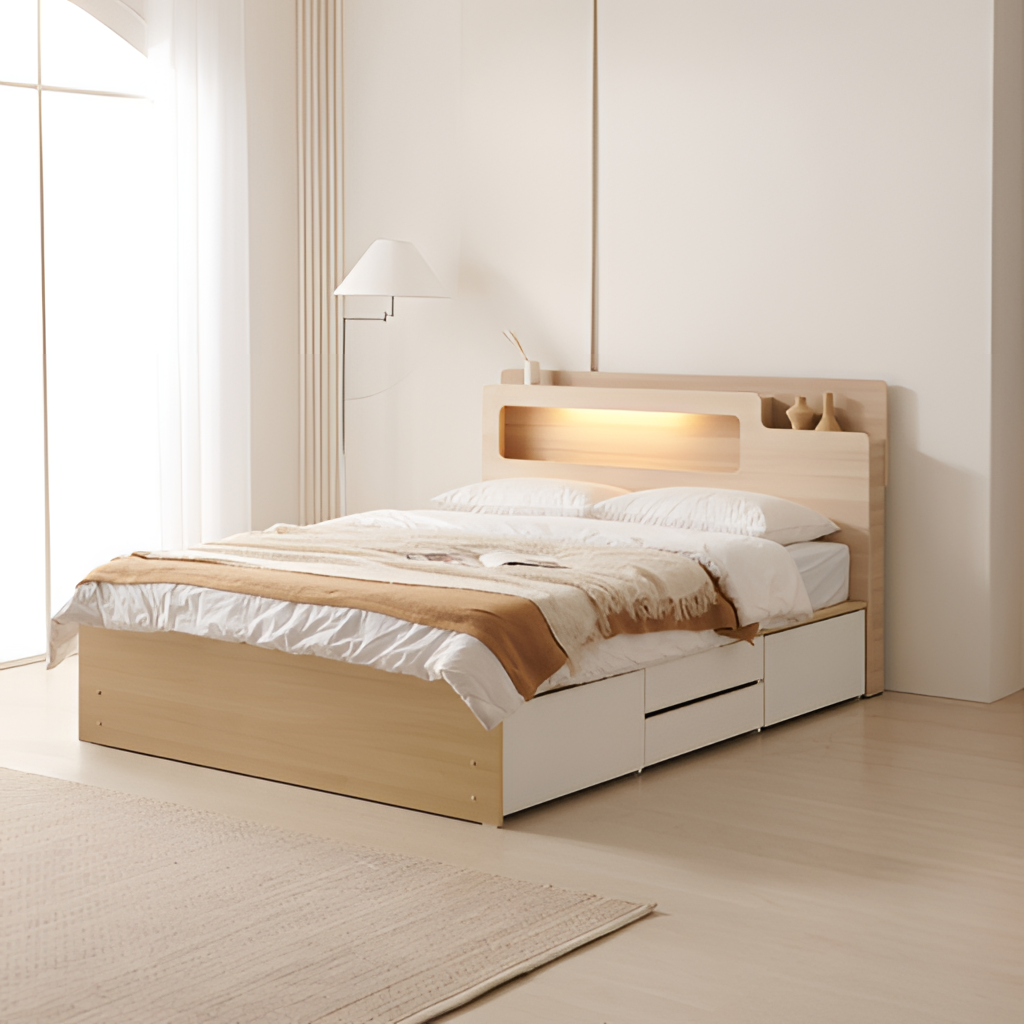
beige wood illuminated headboard bed, bedroom, beige paint wallpaper, with solid pattern, beige wood flooring, with plank pattern, minimalist